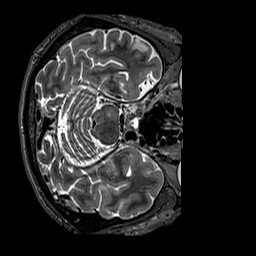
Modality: T2w
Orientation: axial
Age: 60
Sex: male
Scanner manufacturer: siemens
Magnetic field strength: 3 T
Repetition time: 3.2 s
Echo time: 0.567 s